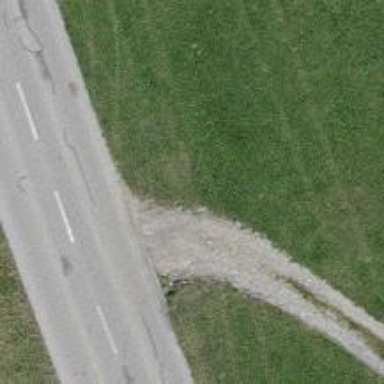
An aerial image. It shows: Unpaved driveway used as service road.